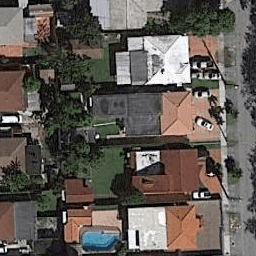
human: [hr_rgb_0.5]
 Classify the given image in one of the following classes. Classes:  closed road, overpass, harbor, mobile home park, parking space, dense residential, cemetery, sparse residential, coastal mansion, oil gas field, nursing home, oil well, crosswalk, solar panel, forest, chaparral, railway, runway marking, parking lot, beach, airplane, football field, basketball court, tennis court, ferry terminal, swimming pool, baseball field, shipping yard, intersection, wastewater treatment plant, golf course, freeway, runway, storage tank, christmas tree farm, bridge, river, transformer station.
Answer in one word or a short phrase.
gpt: dense residential